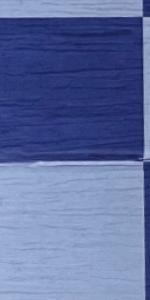
Label: Empty